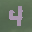
Label: 4